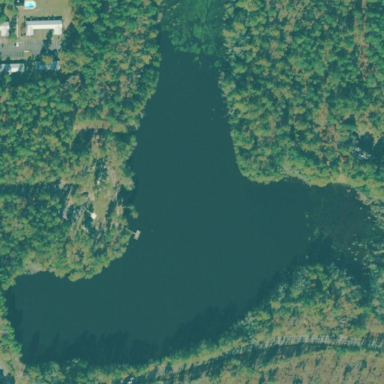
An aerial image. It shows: Reservoir of natural water.